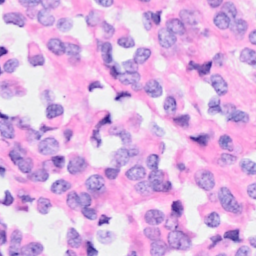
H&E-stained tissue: Breast